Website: crate-barrel
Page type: cross-sells
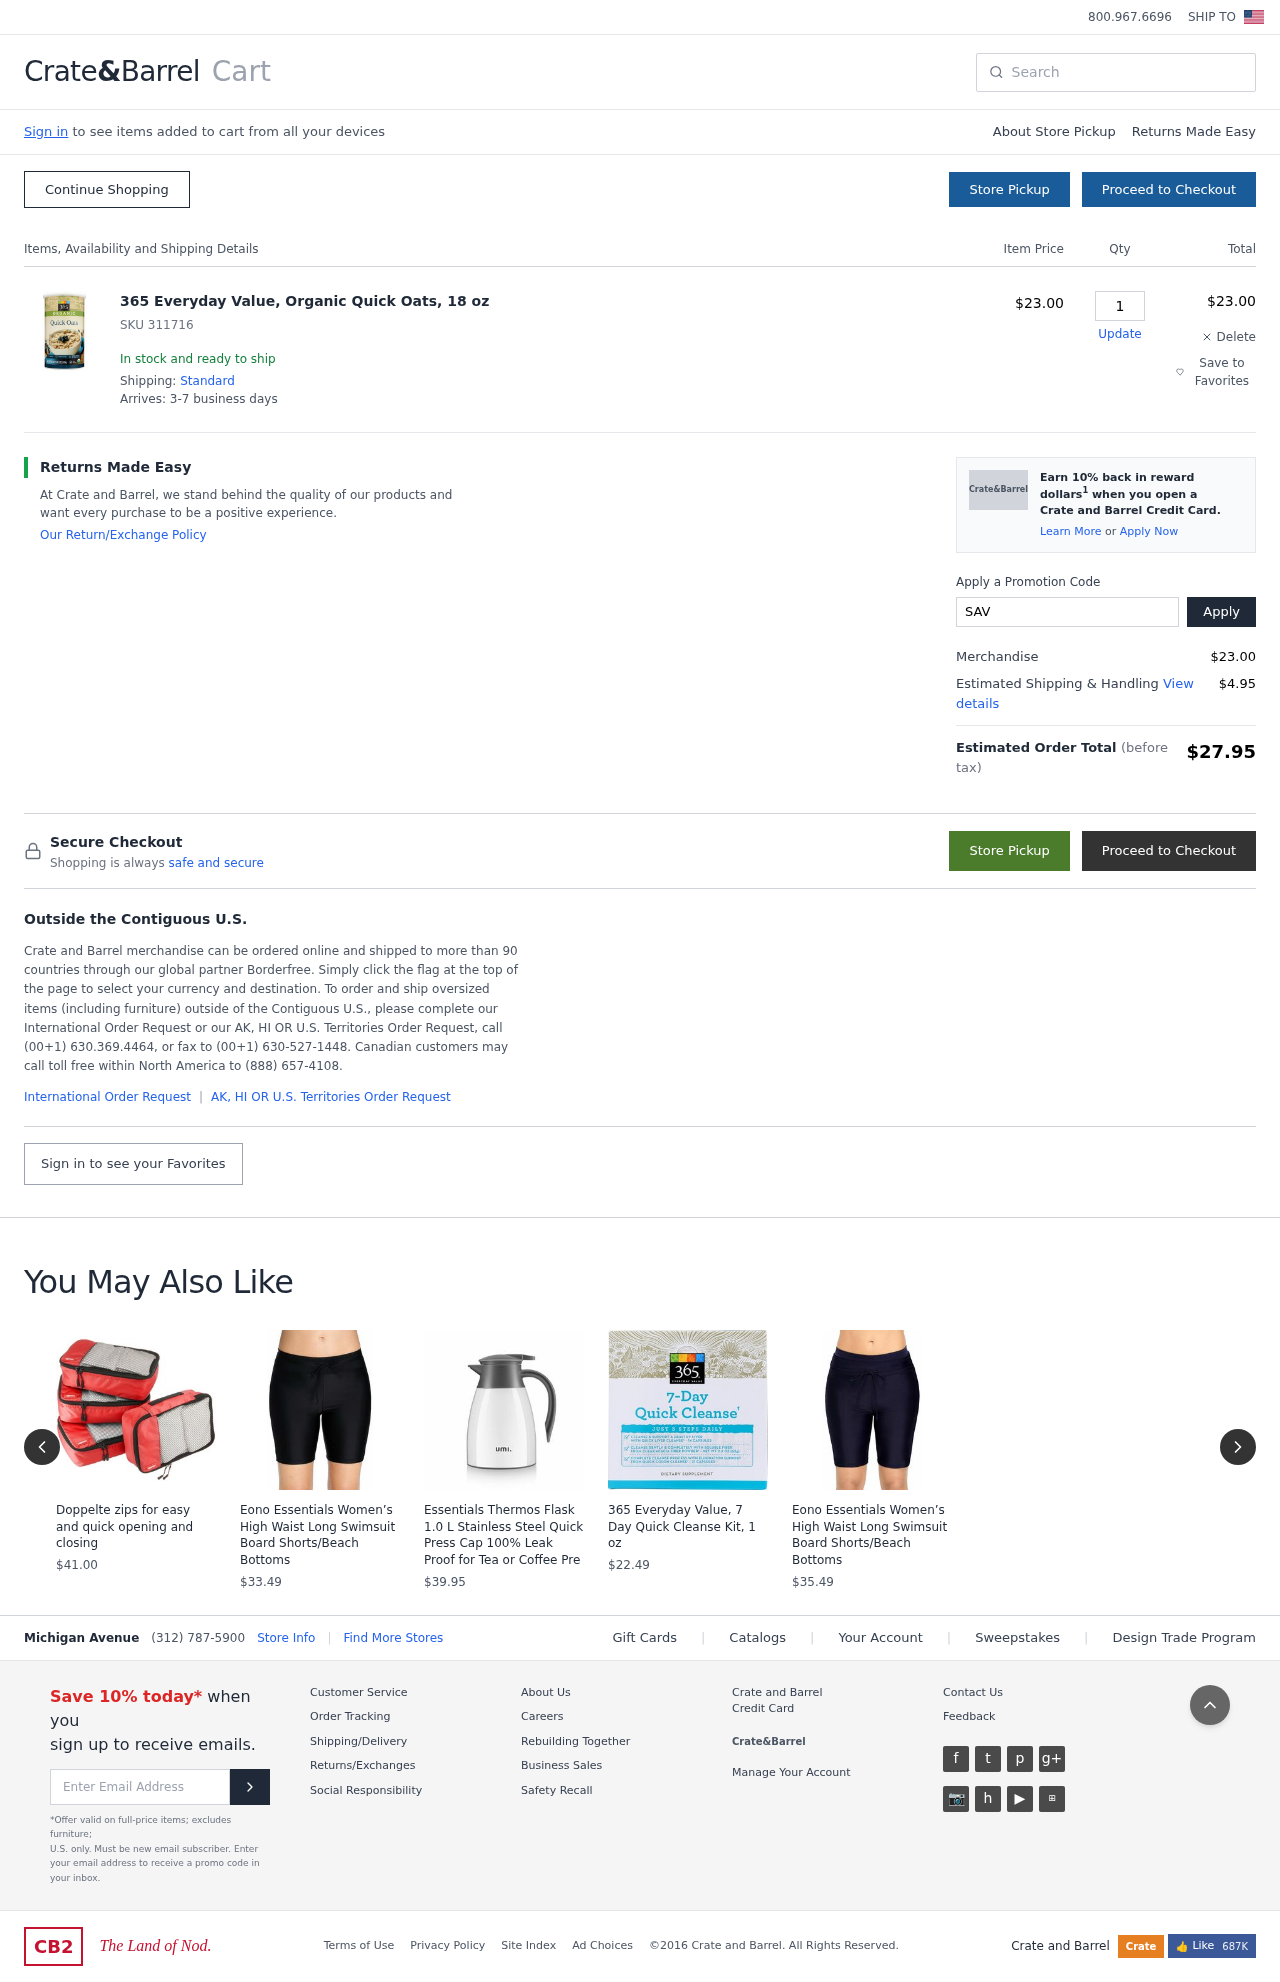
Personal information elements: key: PII_PROMO_CODE
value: SAVE58
Product elements: key: PRODUCT1_NAME
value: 365 Everyday Value, Organic Quick Oats, 18 oz
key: PRODUCT1_PRICE
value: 23
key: PRODUCT1_QUANTITY
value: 1
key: PRODUCT2_NAME
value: Doppelte zips for easy and quick opening and closing
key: PRODUCT2_PRICE
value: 41
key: PRODUCT3_NAME
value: Eono Essentials Women’s High Waist Long Swimsuit Board Shorts/Beach Bottoms
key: PRODUCT3_PRICE
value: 33.49
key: PRODUCT4_NAME
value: Essentials Thermos Flask 1.0 L Stainless Steel Quick Press Cap 100% Leak Proof for Tea or Coffee Pre
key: PRODUCT4_PRICE
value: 39.95
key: PRODUCT5_NAME
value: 365 Everyday Value, 7 Day Quick Cleanse Kit, 1 oz
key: PRODUCT5_PRICE
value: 22.49
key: PRODUCT6_NAME
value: Eono Essentials Women’s High Waist Long Swimsuit Board Shorts/Beach Bottoms
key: PRODUCT6_PRICE
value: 35.49
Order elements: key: ORDER_SKU
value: SKU 311716
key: ORDER_ITEM_TOTAL
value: $23.00
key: ORDER_SUBTOTAL
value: $23.00
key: ORDER_SHIPPING_COST
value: $4.95
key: ORDER_TOTAL
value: $27.95
Search elements: key: HEADER_SEARCH
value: Search